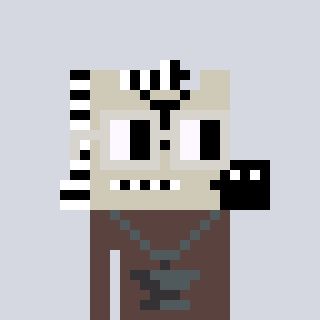
a pixel art character with square light gray glasses, a zebra-shaped head and a darkbrown-colored body on a cool background